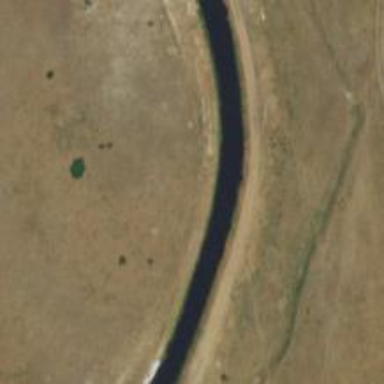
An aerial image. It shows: Irrigation canal used for providing water to the land.